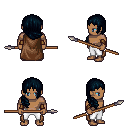
a pixel art fantasy rpg character, male body template, human, dark skin, brown cape, white pants, raven right-swept hairstyle, cloth bracers, spear, four views (front, back, left, right), 2x2 character sprite sheet, small pixel art, hard edges, no anti-aliasing